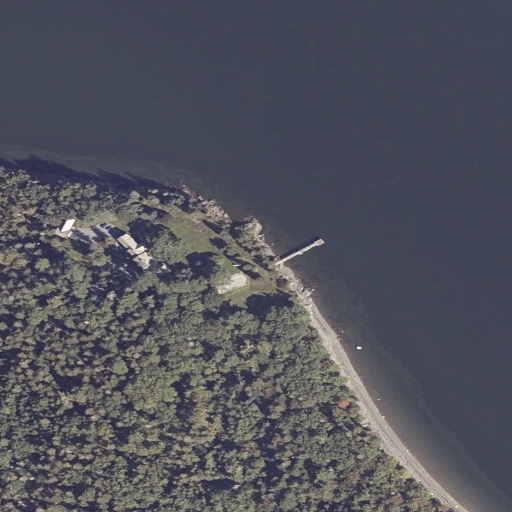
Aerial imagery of cape in Maine named Parker Point containing open water, evergreen forest, mixed forest, herbaceous wetlands, open development, and barren land